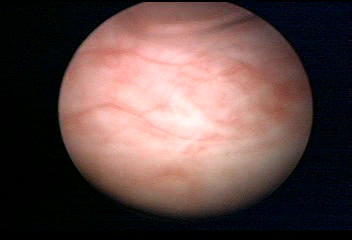
Modality: WLC
Class: Foreign bodies
Subclass: AirBubble
Bladder cancer association: No
Annotated structures: Air bubble